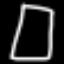
Label: square